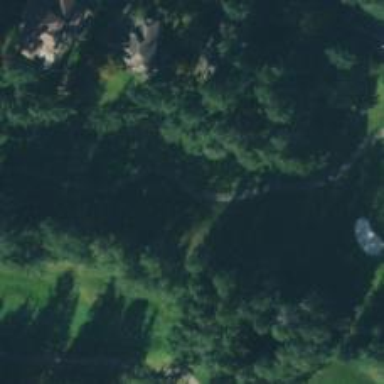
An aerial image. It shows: Service road designated as golf cart path.